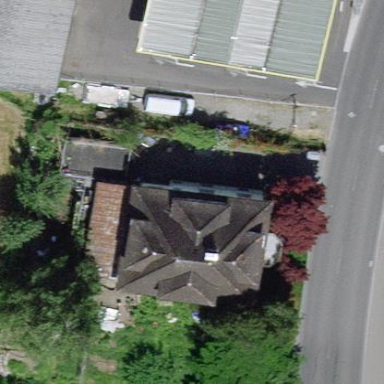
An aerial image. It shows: House with hipped roof.